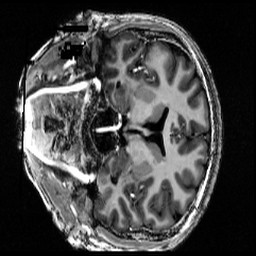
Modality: T1w
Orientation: coronal
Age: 29
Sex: female